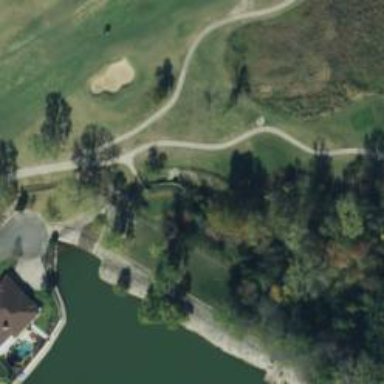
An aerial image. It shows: Path bridge over golf path.